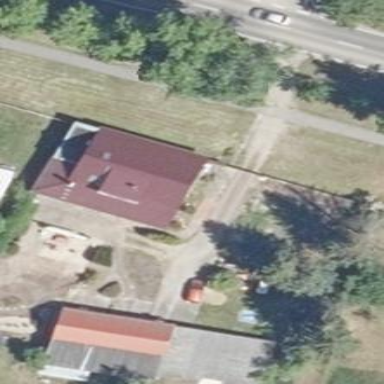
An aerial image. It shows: Terrace building.